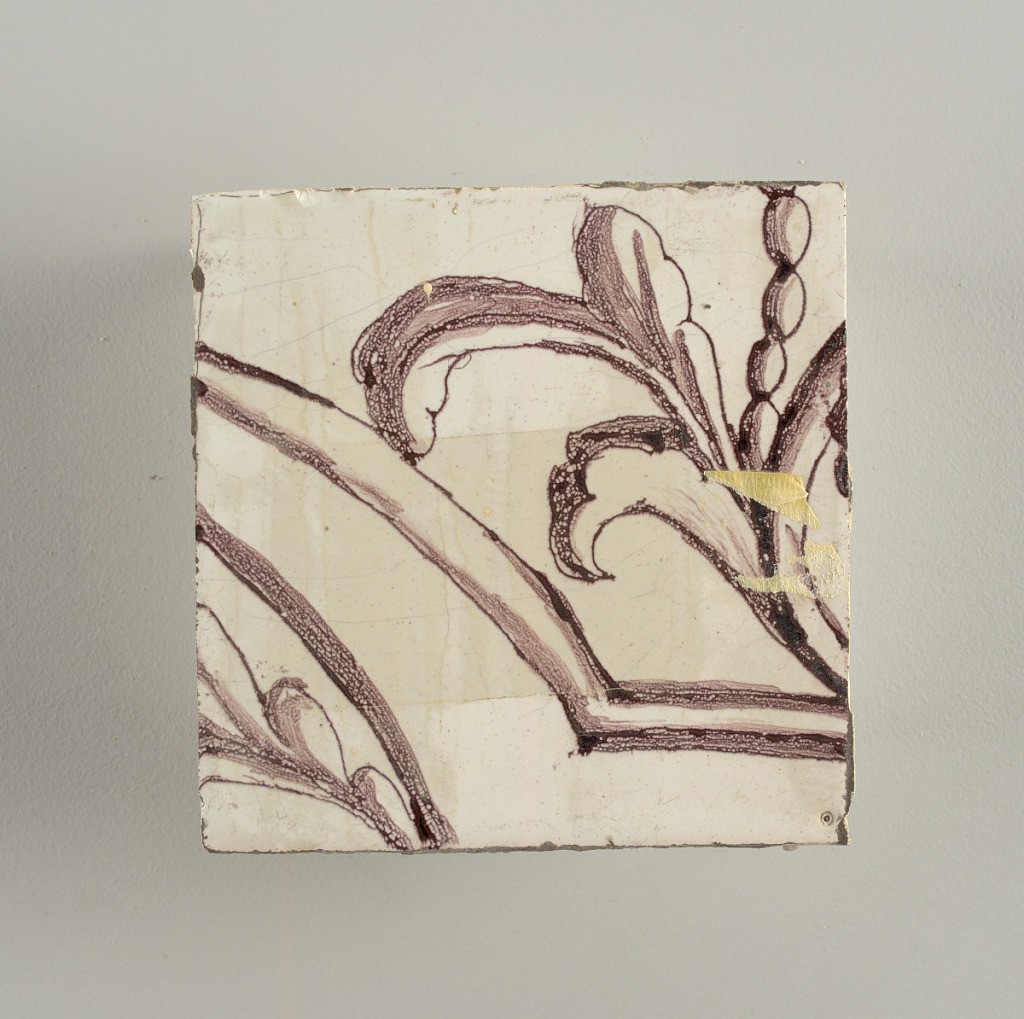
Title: Wall facing
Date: ca. 1725
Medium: Tin-glazed earthenware, underglaze
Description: Horizontal rectangle.  Thirty-seven tiles wide and twenty-one high with opening for door or window nineteen and one-half tiles high and twelve wide.  To left and right of opening, centered canopy above. Left, woman representing Hope, right, a sculputure urn.  Centered above opening, a mascaron.  Arabesque design of foliage.